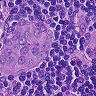
Metastatic tissue present: yes